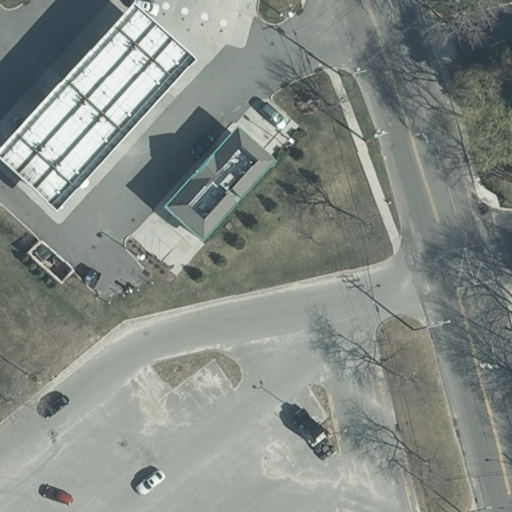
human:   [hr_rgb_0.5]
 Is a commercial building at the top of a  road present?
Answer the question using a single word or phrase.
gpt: yes

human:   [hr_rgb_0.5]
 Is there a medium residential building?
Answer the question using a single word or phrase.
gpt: no

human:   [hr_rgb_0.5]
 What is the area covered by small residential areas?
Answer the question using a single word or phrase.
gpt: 0m2

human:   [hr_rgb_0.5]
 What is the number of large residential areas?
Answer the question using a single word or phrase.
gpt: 1

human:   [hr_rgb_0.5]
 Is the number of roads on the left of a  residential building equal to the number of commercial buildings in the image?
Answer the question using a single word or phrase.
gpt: no

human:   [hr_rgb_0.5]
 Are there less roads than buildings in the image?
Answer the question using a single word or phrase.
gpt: no

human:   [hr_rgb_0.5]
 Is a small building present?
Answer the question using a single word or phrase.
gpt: no

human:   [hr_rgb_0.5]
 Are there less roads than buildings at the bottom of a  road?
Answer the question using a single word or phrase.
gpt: no

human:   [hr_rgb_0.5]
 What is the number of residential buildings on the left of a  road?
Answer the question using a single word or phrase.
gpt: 0

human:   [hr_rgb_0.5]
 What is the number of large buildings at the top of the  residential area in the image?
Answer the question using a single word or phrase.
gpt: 1

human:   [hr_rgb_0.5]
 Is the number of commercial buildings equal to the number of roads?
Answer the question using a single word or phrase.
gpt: yes

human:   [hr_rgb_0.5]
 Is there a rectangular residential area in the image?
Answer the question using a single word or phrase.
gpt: yes

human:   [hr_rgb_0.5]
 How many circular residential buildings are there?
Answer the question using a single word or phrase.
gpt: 0

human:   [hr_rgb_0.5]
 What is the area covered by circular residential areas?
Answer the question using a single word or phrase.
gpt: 0m2

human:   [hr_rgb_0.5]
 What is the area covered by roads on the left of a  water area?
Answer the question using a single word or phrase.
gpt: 0m2

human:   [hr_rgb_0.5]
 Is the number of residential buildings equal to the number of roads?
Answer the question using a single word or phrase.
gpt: no

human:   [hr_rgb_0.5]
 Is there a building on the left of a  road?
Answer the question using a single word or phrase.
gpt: yes

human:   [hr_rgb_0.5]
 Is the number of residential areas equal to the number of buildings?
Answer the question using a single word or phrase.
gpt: no

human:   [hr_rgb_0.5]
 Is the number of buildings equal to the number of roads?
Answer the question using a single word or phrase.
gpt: yes

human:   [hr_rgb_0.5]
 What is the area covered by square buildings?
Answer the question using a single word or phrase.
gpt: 0m2

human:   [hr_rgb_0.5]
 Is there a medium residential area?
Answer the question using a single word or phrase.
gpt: no

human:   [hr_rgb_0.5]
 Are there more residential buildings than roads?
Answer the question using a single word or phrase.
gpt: no

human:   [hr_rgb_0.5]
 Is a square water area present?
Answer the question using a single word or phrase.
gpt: no

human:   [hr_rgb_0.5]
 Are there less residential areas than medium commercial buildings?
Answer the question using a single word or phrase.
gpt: no

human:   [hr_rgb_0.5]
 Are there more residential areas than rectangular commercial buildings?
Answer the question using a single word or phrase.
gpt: no

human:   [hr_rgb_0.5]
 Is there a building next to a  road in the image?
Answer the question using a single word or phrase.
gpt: yes

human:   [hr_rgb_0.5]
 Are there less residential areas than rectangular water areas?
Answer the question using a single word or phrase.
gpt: no

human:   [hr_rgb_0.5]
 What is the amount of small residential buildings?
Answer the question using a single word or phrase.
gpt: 0

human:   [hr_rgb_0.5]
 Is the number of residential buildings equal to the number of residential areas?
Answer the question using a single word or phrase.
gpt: no

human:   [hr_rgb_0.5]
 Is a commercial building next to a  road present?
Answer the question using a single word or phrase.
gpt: yes

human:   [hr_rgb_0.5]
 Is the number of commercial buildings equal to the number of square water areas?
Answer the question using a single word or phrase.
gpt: no

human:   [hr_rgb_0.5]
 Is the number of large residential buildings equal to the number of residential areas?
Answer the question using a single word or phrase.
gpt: no

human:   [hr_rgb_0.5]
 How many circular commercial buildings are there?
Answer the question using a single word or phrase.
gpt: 0

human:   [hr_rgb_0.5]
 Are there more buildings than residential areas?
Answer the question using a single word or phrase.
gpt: yes

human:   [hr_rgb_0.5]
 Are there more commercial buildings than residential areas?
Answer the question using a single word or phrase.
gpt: yes

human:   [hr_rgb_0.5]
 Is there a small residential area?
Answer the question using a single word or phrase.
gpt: no